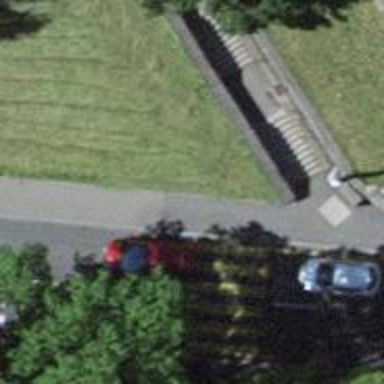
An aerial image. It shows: Kerb serving as barrier.